A scalogram of one vibration snapshot from a rotating bearing is shown, computed with a continuous wavelet transform. Classify the bearing condition as one of: normal, inner_race, outer_race, ball.
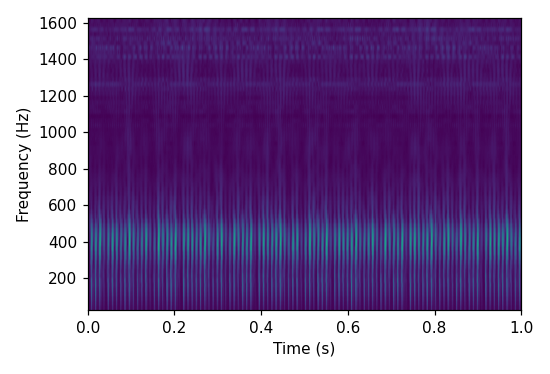
Answer: outer_race